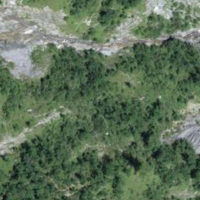
EUNIS habitat code: 32
Species observed at this site:
Carduus defloratus
Allium victorialis